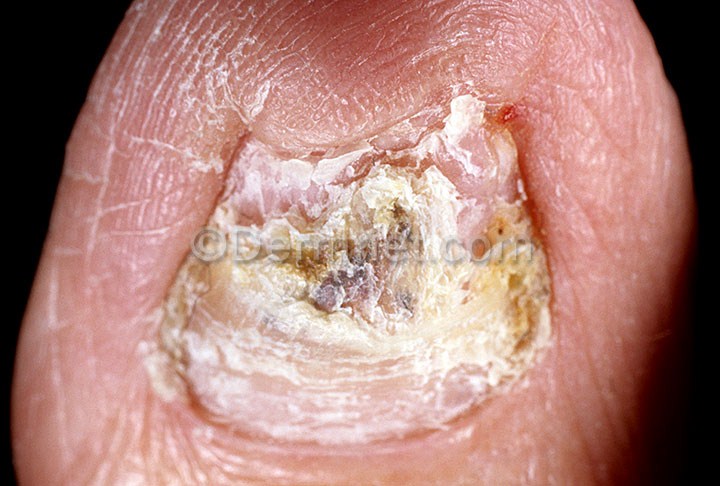
Disease: Nail Fungus and other Nail Disease